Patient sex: M
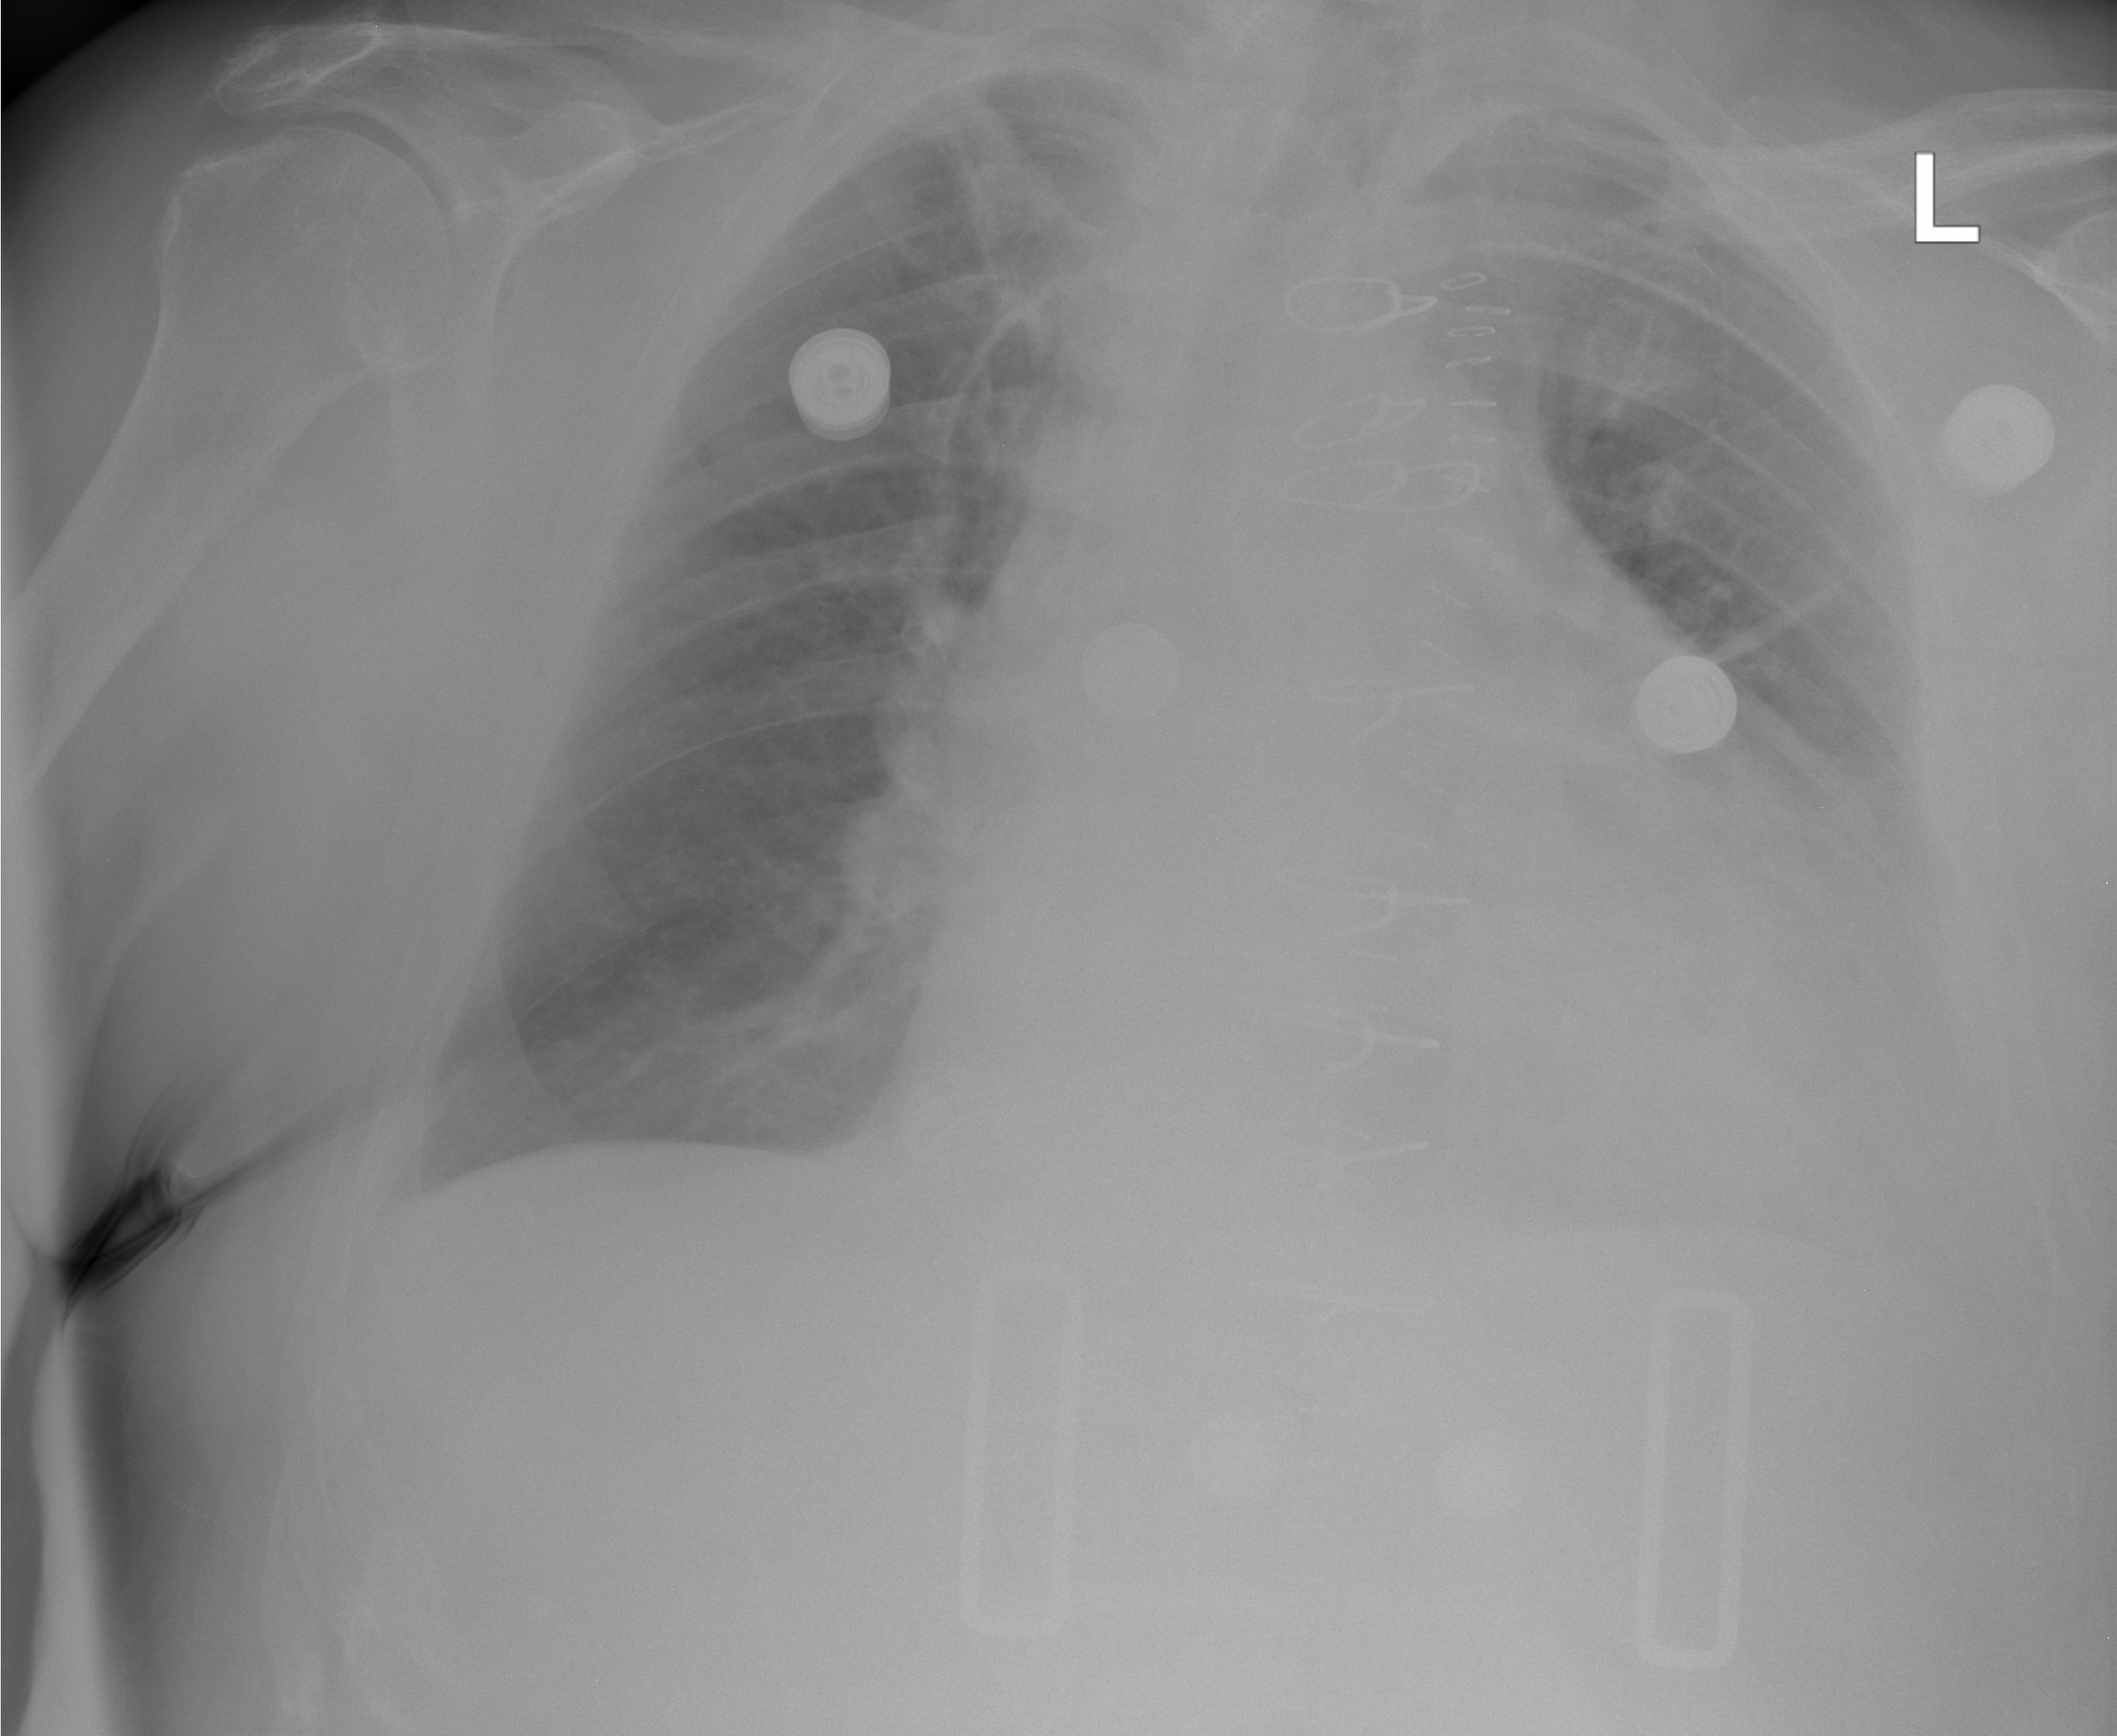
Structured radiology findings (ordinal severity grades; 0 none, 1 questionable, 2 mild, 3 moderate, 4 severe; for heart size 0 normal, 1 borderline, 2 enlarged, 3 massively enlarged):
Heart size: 2
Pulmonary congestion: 0
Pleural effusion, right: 0
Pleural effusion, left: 0
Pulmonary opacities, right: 0
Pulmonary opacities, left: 0
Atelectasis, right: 0
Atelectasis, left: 2